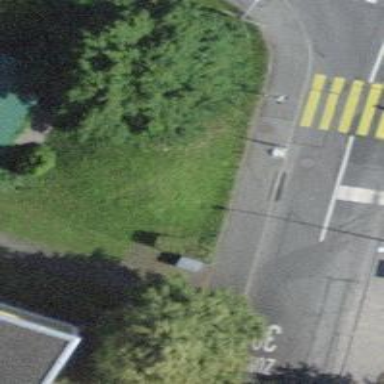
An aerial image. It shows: Kerb barrier.